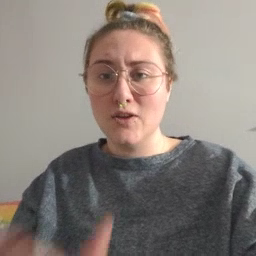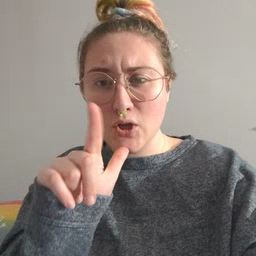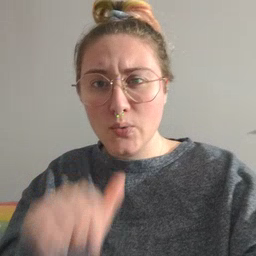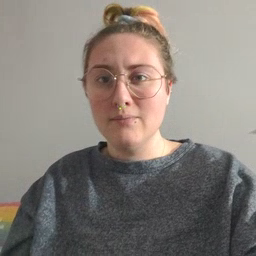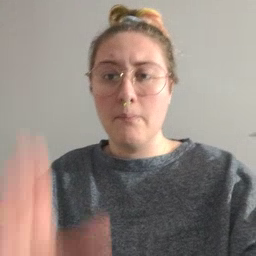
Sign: who